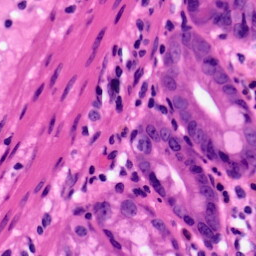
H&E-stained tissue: Pancreatic